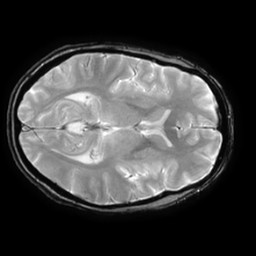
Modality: T2starw
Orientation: axial
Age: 56
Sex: female
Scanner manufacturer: ge
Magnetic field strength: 3 T
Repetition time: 0.65 s
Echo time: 0.02 s